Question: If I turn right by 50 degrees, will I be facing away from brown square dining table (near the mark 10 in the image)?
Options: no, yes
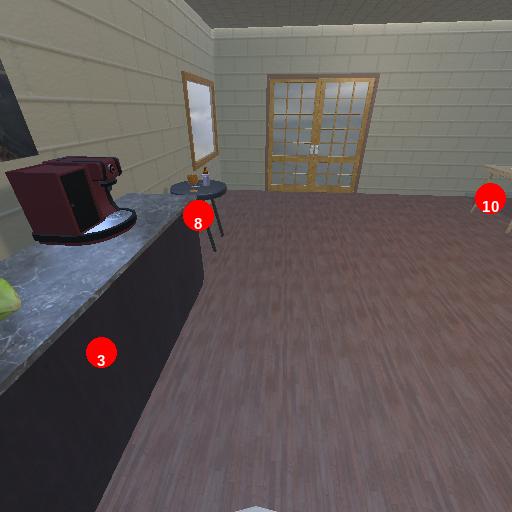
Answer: no